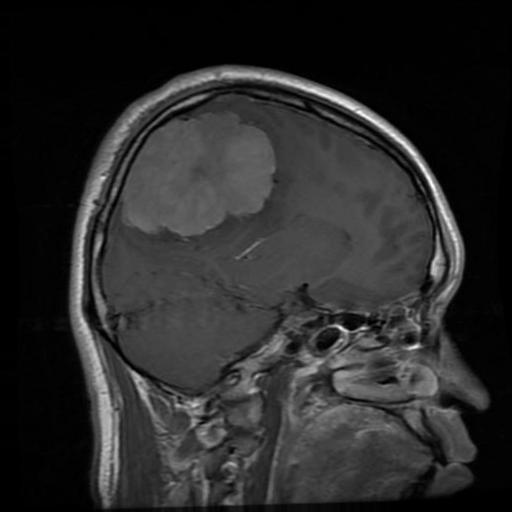
Label: meningioma